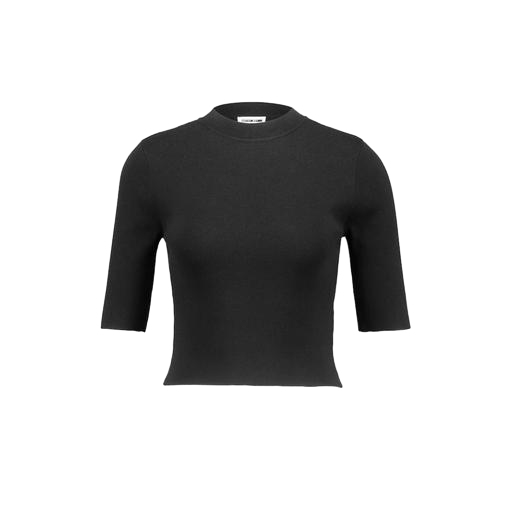
high-neck ribbed-jersey t-shirt, high-neck top, black ribbed t-shirt, white background